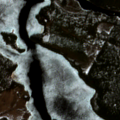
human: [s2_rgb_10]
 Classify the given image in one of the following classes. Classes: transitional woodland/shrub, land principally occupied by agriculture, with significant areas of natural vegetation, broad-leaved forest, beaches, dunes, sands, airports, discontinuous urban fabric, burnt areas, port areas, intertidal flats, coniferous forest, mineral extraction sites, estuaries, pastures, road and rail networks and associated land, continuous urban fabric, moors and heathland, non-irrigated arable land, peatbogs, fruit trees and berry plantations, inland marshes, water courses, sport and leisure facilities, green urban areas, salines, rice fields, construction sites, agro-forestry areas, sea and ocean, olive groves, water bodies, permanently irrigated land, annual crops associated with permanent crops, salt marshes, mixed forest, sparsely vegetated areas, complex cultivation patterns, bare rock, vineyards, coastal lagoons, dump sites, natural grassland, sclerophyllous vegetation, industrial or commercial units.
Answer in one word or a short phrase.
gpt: coniferous forest, mixed forest, water bodies